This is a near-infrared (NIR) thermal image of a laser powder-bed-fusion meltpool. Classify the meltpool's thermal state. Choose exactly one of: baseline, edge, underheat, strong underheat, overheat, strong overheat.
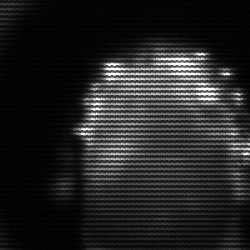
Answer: baseline